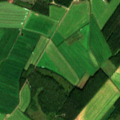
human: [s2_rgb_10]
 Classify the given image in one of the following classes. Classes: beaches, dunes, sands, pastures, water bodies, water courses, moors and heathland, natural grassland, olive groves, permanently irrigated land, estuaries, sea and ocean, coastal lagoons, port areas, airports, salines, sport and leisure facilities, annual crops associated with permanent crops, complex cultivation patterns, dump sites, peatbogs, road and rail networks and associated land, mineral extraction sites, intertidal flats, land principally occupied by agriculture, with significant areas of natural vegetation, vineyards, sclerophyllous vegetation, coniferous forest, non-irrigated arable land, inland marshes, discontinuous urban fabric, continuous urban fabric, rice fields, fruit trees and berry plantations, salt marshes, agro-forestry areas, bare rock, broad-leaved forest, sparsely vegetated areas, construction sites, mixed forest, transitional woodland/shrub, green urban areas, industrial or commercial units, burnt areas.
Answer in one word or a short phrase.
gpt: non-irrigated arable land, coniferous forest, mixed forest